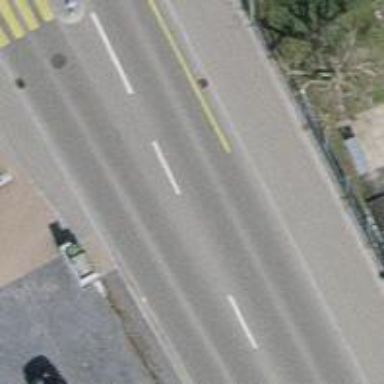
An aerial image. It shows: Bus stop with designated stop position for public transport.